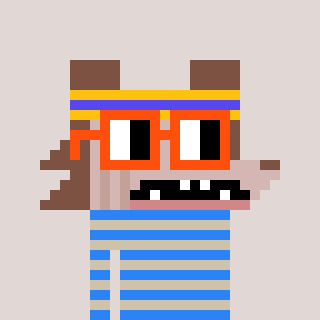
a pixel art character with square orange glasses, a werewolf-shaped head and a bege-colored body on a warm background